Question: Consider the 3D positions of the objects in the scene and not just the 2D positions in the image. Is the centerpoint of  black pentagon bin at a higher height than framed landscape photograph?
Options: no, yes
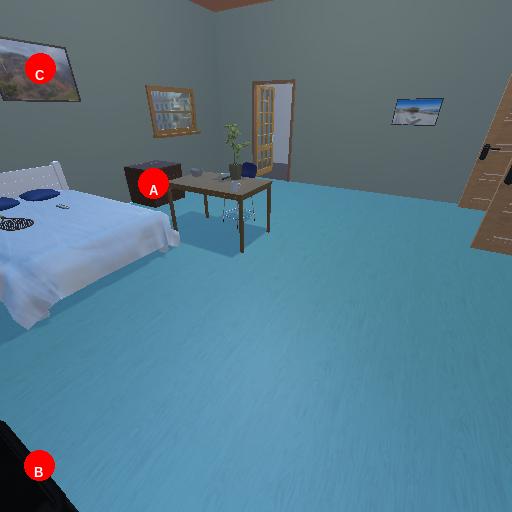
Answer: no